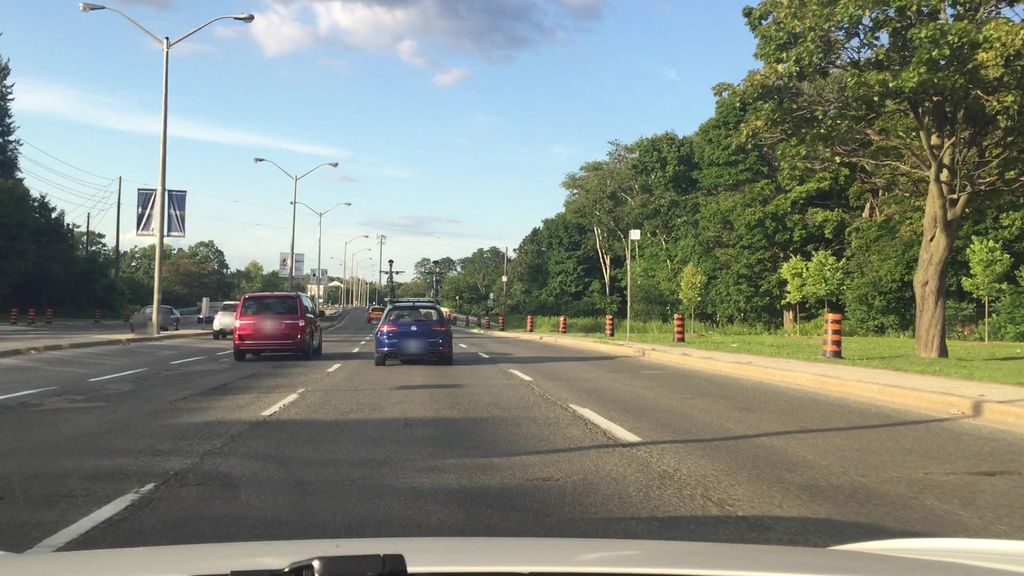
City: toronto